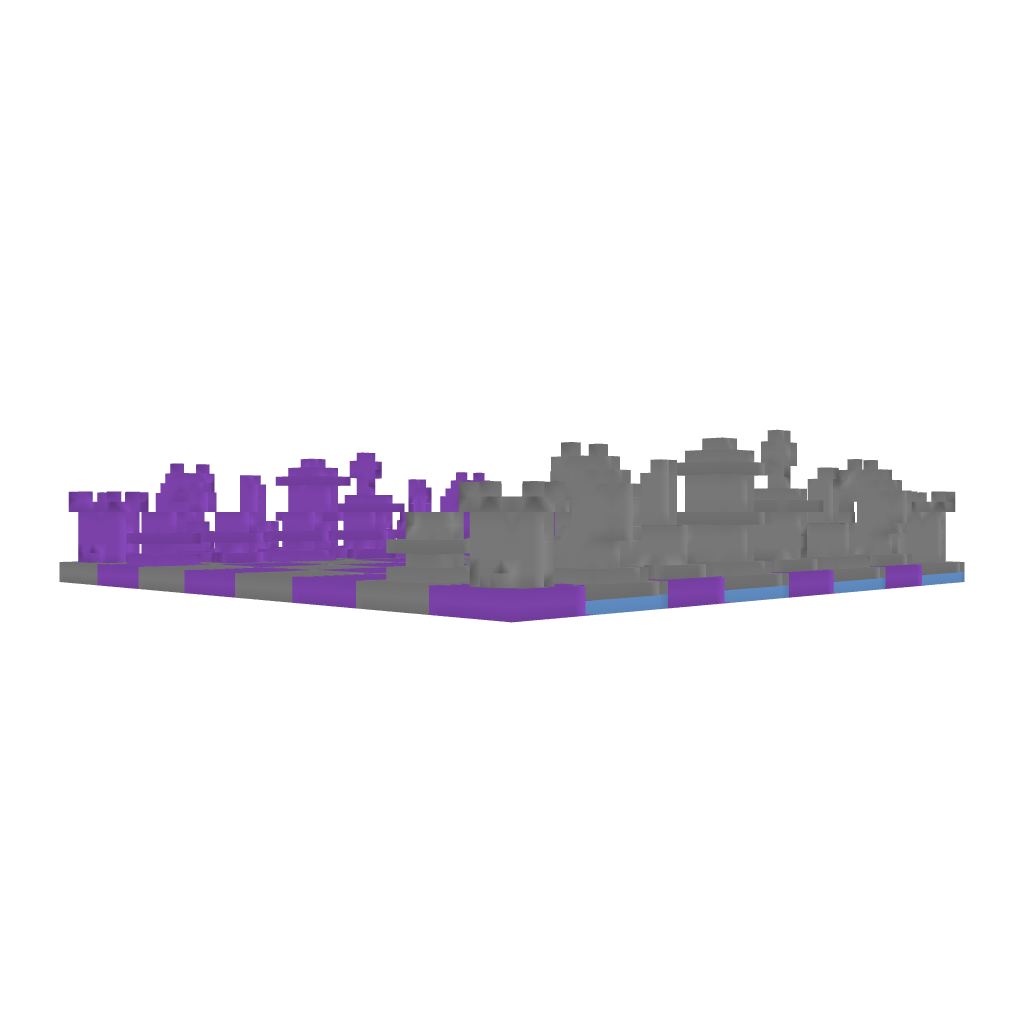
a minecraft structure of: chessboard bad low quality